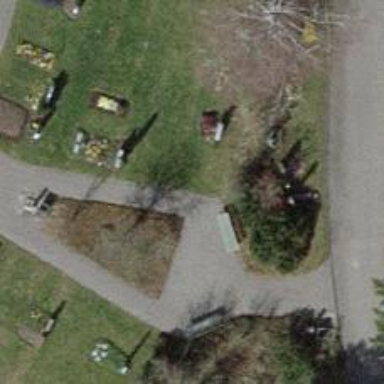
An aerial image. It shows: Brown bench in the vicinity.